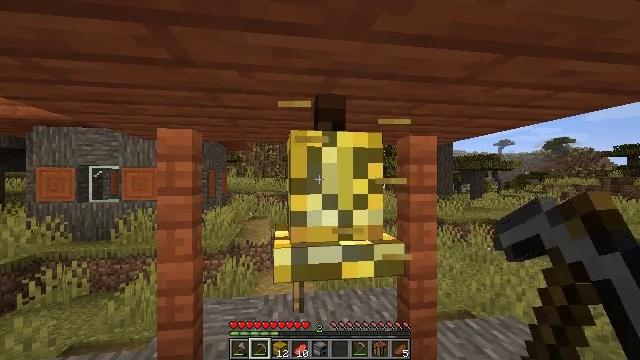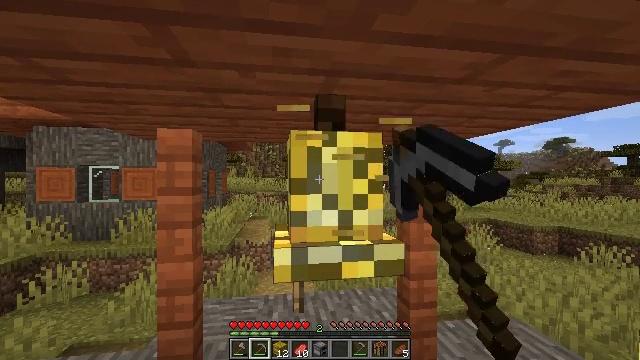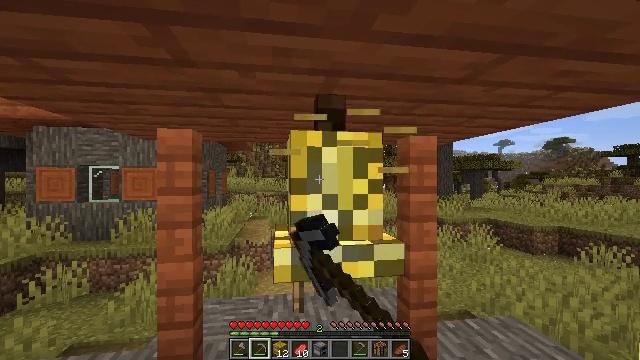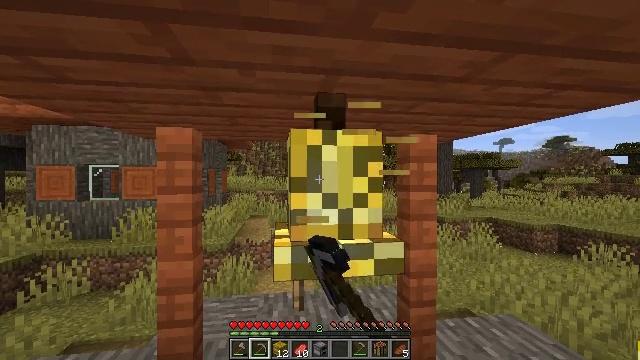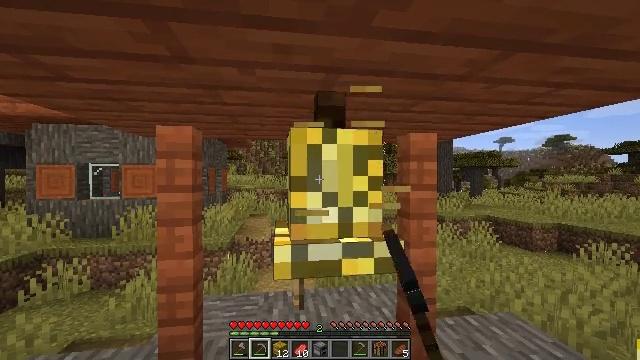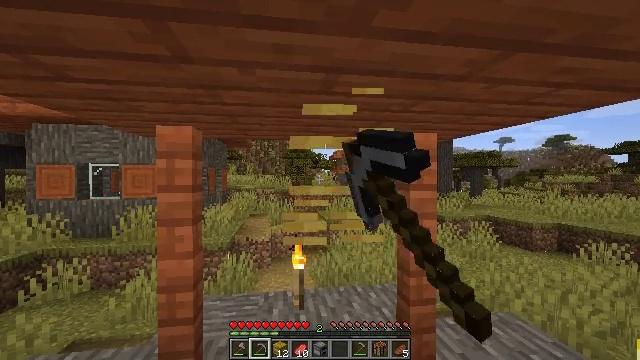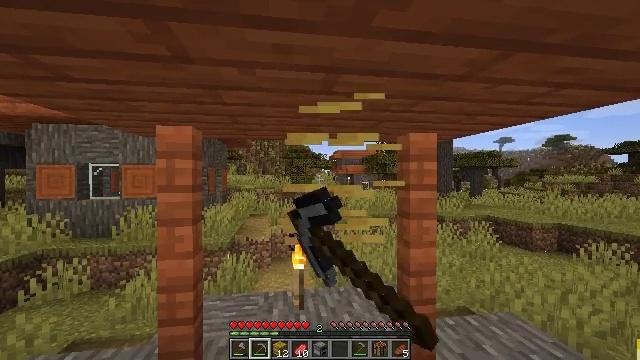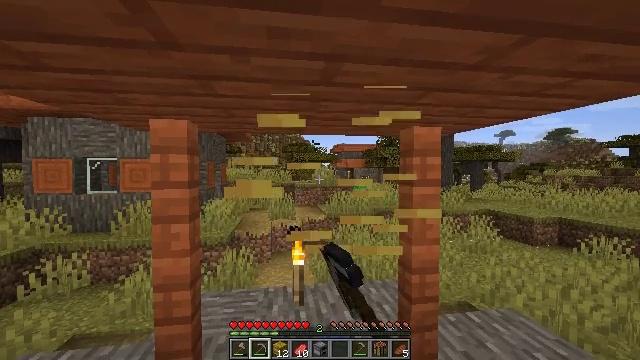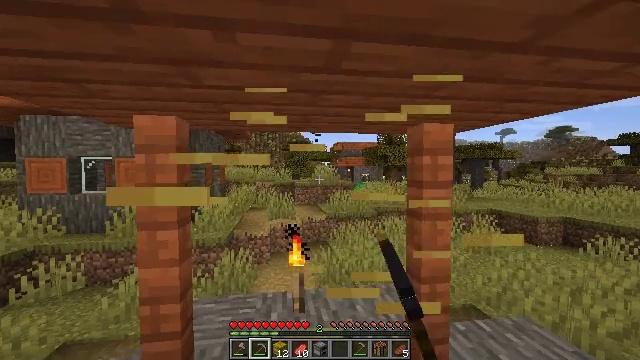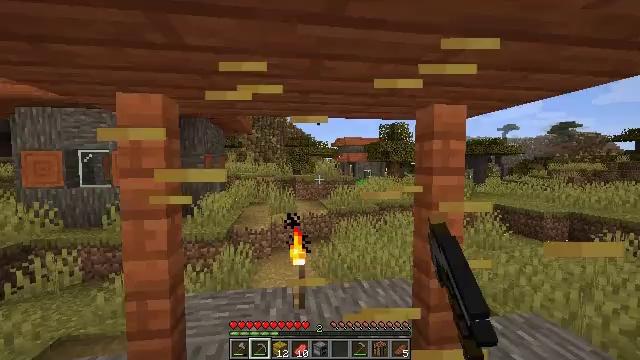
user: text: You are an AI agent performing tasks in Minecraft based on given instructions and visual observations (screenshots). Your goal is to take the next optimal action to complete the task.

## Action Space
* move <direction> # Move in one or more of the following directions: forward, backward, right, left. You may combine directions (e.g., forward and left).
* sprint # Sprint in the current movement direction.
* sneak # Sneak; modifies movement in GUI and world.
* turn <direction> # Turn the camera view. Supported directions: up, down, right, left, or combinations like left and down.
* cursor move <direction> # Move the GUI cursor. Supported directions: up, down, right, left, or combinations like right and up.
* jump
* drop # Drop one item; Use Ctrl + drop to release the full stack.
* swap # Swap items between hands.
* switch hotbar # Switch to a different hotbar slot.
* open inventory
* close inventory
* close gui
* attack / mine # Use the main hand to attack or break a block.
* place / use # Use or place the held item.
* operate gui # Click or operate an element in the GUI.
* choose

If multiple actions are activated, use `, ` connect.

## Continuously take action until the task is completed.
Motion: motion action
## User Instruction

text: Break the bell in the village.
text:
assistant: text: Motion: attack / mine
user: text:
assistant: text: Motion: attack / mine
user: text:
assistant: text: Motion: attack / mine
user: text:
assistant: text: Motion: attack / mine
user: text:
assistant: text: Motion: attack / mine
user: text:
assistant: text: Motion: attack / mine
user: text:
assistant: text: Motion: move forward, turn down, attack / mine
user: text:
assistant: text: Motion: move forward, attack / mine
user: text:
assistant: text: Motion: move forward, attack / mine
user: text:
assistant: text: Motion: attack / mine